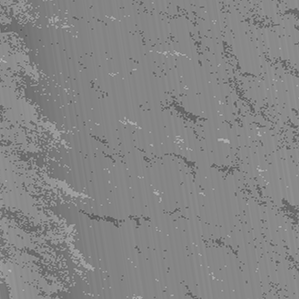
Label: frost